Interaction volume radius: 10 \u00c5
Interaction volume height: 10 \u00c5
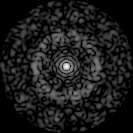
Disorder parameter: 0.8055